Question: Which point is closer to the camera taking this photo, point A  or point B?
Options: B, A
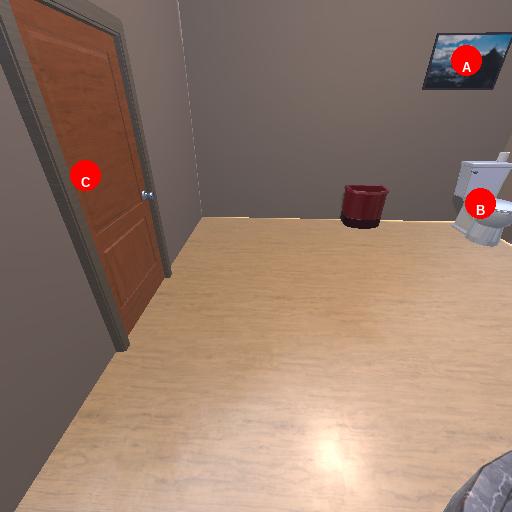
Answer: B